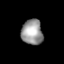
Tissue: lung
Cell type: Epithelial cells
Senescence score: 0.2275
Nuclear area (px): 525
Mean DAPI intensity: 153.817